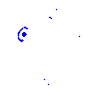
Particle: electron